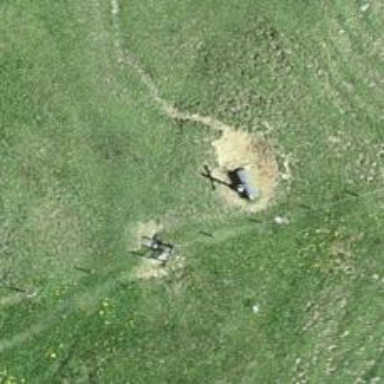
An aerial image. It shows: Wayside cross with historic significance.